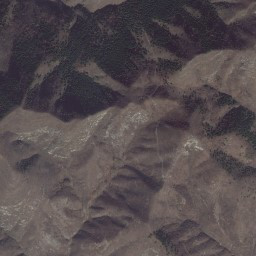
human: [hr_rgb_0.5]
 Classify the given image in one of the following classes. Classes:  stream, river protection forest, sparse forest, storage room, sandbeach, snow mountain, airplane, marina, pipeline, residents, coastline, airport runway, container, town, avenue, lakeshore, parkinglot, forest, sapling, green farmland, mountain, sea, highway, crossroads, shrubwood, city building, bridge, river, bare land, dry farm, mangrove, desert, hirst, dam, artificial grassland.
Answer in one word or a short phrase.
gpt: mountain